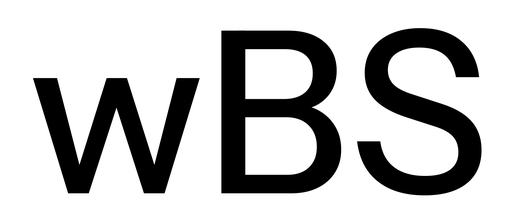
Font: InstrumentSans_Medium